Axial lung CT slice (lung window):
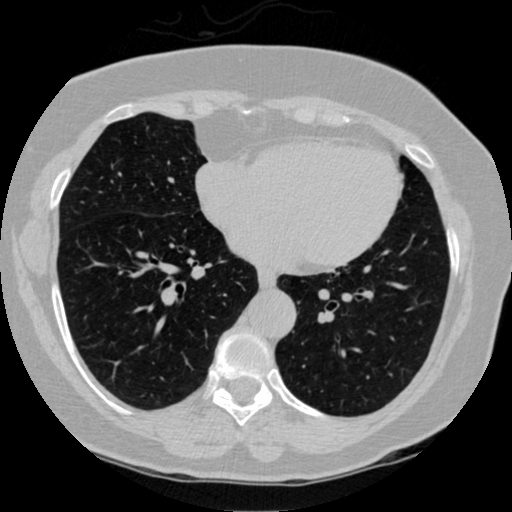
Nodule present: no